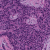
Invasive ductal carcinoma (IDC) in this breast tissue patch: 1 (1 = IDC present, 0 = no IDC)